Here is the envelope spectrum of one vibration snapshot from a rolling-element bearing, with each characteristic fault-frequency family marked on the frequency axis. Determine the bearing's health state. Answer with exactly one of: normal, inner_race, outer_race, ball.
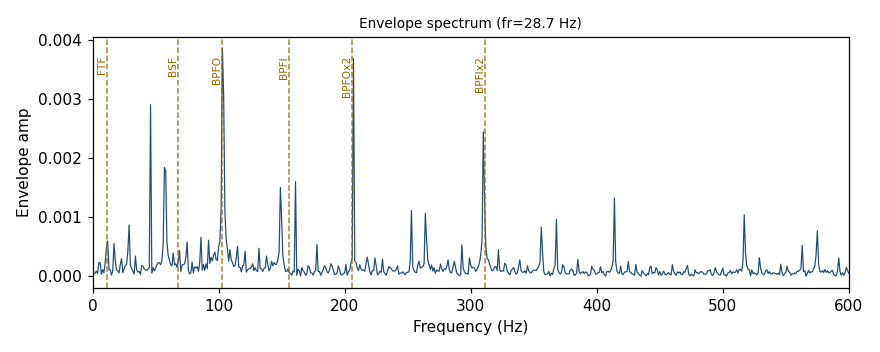
Answer: outer_race